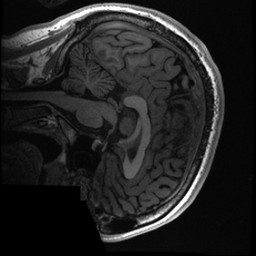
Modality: T1w
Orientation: sagittal
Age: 19
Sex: male